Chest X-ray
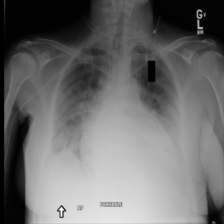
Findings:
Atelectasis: negative
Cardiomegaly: positive
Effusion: negative
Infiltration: negative
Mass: negative
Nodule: negative
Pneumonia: negative
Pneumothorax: negative
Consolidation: negative
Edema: positive
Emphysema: negative
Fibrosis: negative
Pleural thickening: negative
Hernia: negative